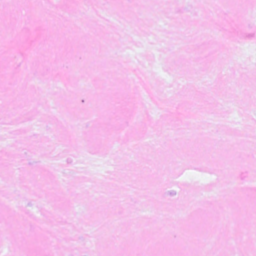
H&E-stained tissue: Breast